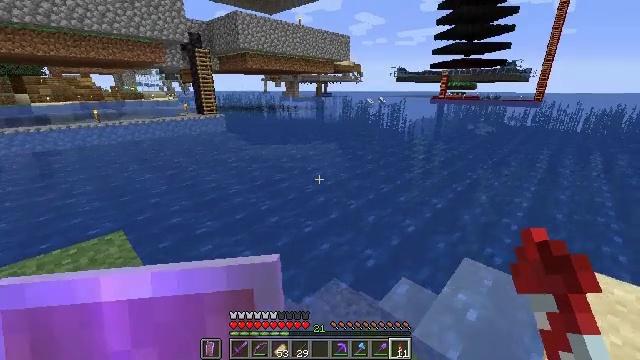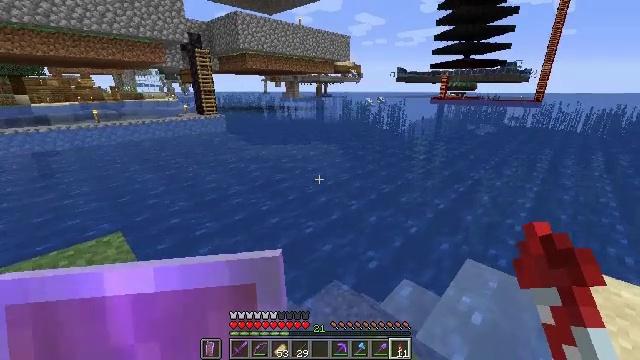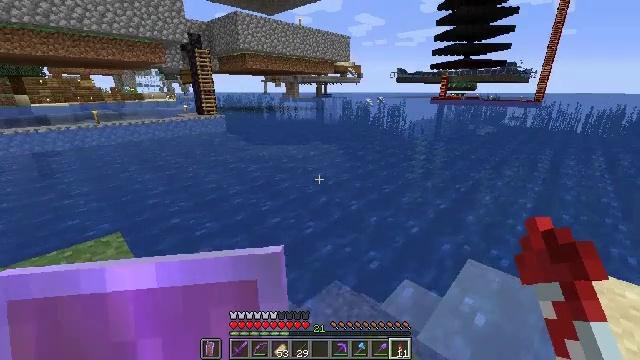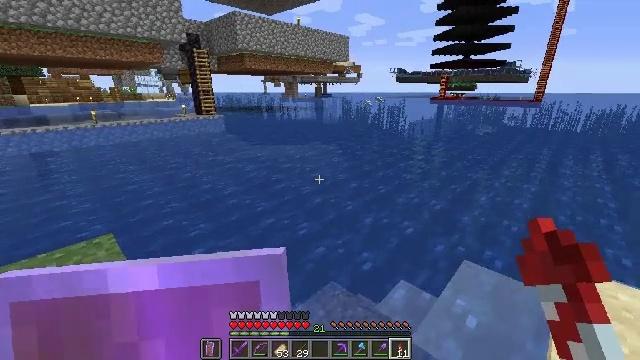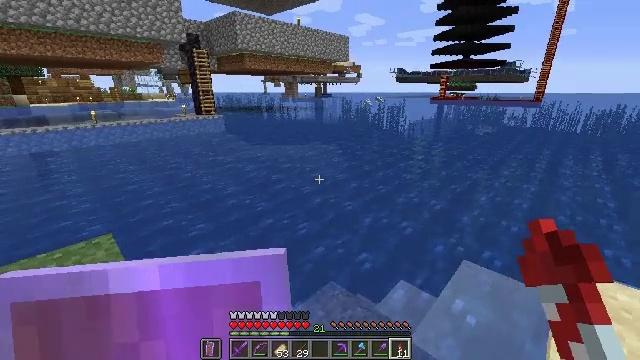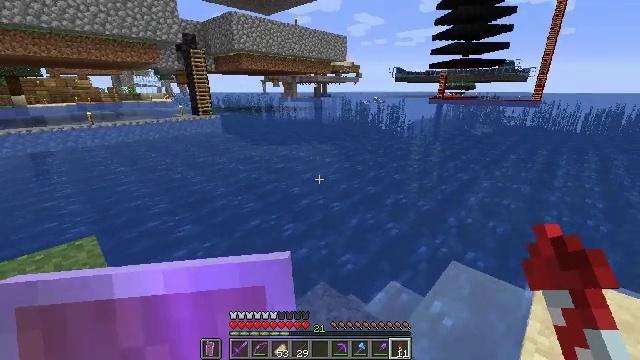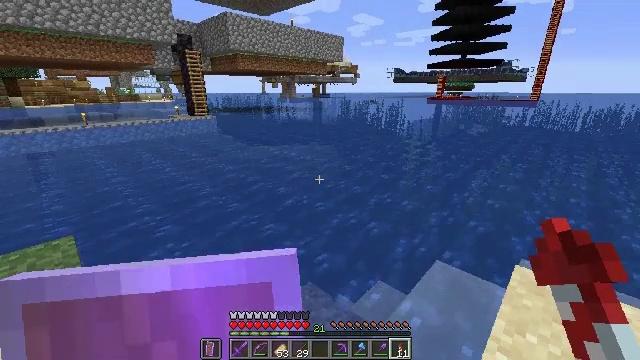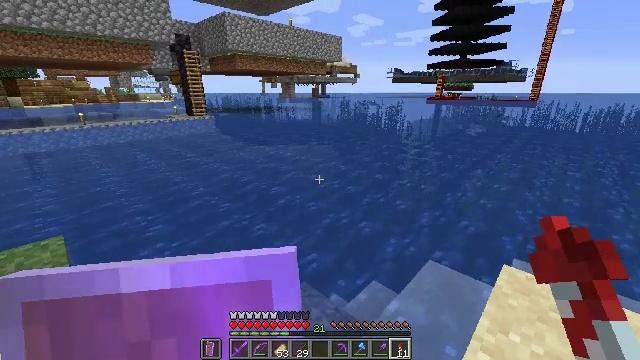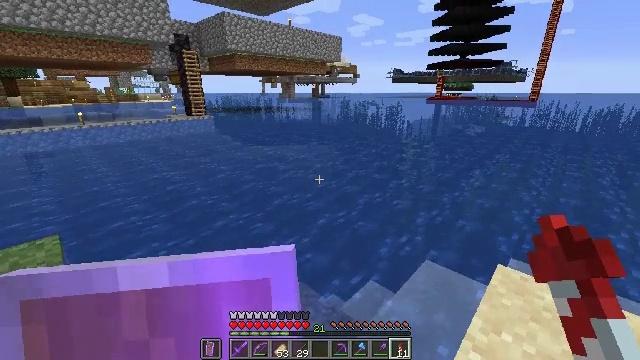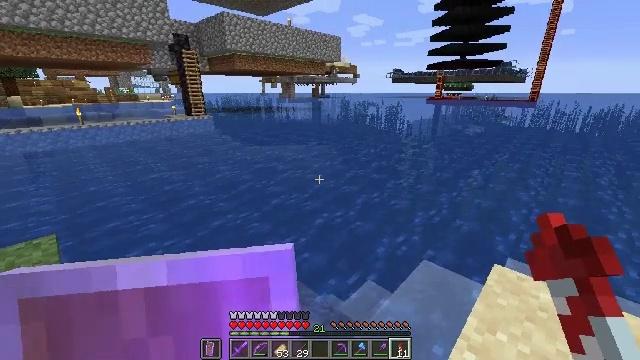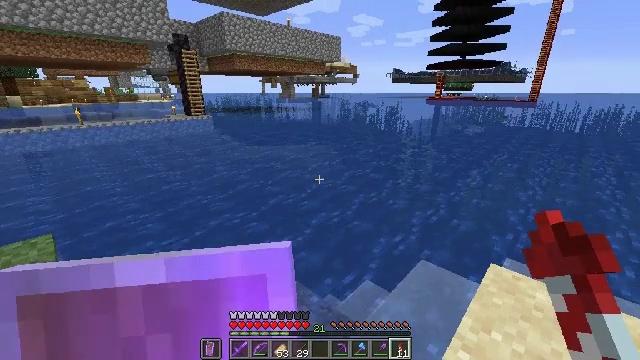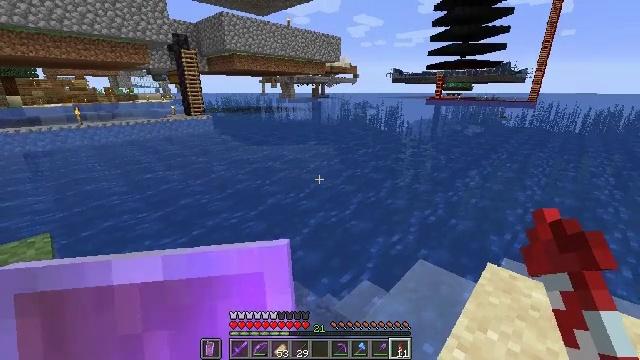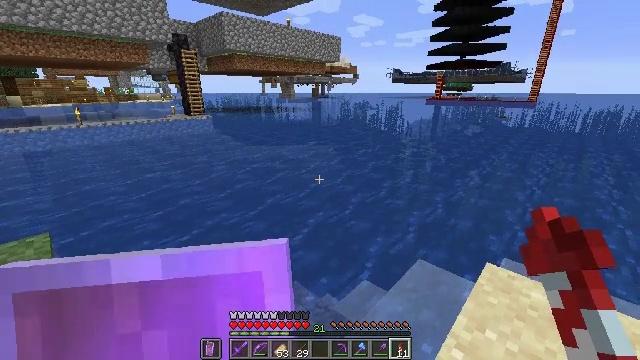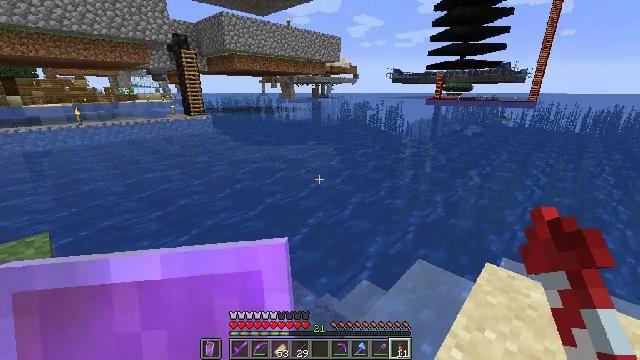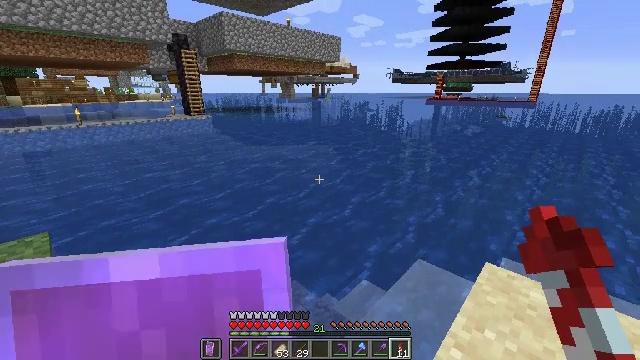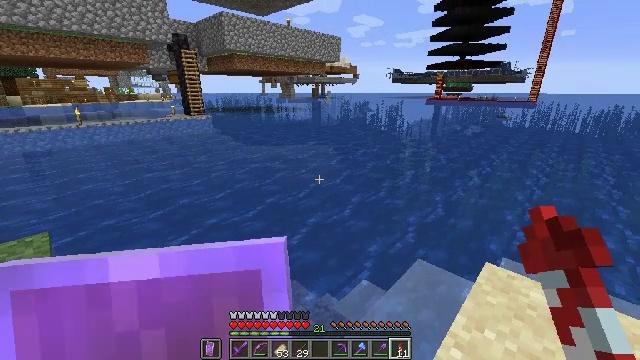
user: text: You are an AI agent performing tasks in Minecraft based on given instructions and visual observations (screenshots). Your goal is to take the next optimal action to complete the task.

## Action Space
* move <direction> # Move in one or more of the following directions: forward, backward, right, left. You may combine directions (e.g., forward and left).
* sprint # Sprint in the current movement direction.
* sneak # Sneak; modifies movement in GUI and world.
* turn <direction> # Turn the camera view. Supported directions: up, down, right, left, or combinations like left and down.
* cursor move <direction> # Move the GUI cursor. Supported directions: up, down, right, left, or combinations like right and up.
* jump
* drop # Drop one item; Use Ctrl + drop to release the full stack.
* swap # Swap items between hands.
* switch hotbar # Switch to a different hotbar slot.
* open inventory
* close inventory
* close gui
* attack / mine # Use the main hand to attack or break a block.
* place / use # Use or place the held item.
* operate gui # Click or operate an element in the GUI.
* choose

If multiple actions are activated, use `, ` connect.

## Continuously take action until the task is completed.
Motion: motion action
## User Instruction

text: Drop wheat seeds.
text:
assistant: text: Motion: no_op
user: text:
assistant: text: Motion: no_op
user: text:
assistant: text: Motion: move right
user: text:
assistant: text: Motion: move right
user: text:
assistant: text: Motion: move right
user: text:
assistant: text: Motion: move right
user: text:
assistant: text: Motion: no_op
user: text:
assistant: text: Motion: no_op
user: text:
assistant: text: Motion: no_op
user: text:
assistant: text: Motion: no_op
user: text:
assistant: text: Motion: no_op
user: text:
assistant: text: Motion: no_op
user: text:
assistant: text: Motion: no_op
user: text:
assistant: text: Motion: no_op
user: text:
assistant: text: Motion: no_op
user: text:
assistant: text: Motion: no_op
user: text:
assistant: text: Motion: no_op
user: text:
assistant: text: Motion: no_op
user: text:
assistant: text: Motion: no_op
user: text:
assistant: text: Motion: no_op
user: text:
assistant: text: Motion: no_op
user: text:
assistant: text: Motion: no_op
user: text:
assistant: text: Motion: no_op
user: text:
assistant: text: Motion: no_op
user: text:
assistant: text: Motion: no_op
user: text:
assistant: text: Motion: no_op
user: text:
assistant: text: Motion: no_op
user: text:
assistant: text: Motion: no_op
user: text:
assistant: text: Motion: no_op
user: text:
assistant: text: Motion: move right